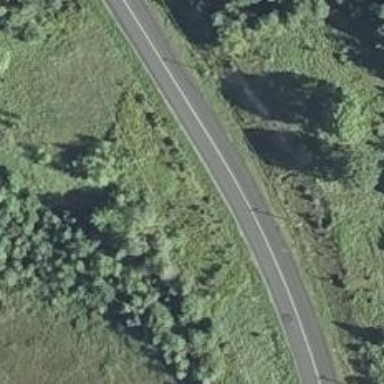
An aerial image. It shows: Asphalt road classified as trunk highway.